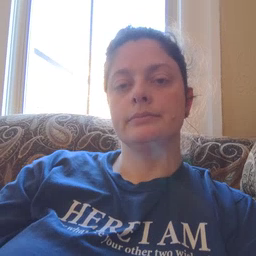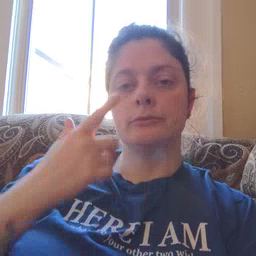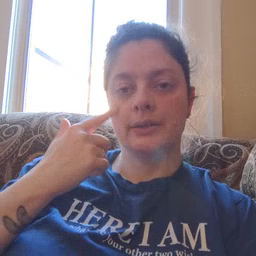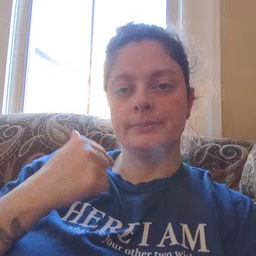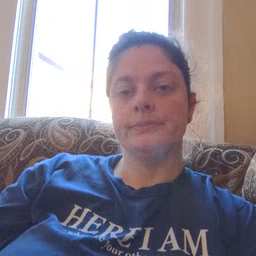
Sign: cry